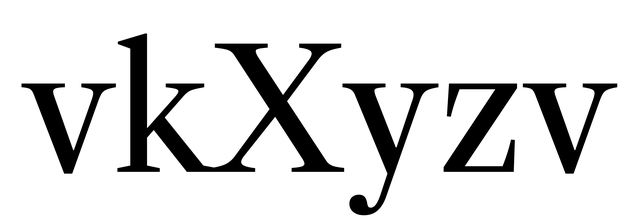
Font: LibreCaslonText_Regular